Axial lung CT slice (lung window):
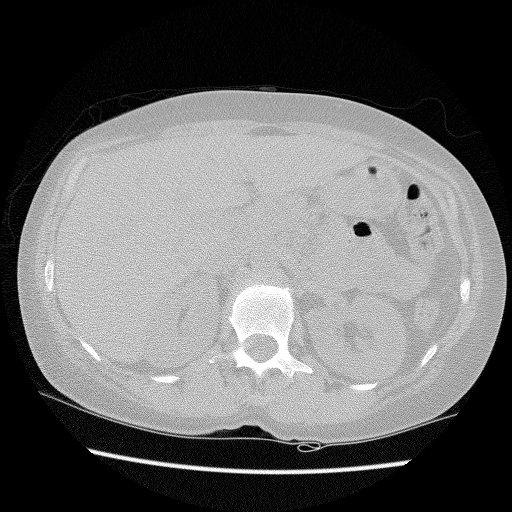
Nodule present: no